Question: I didn't know what would be the best title for my question...
Well, I'll show what I want to do with a simple picture:

The issue:
- - -
Is it the best way? I believe there should be another way, but I can't think of one. Hope you guys have a better idea than mine, since mine slows down the perfomance of the site when I resize the window.
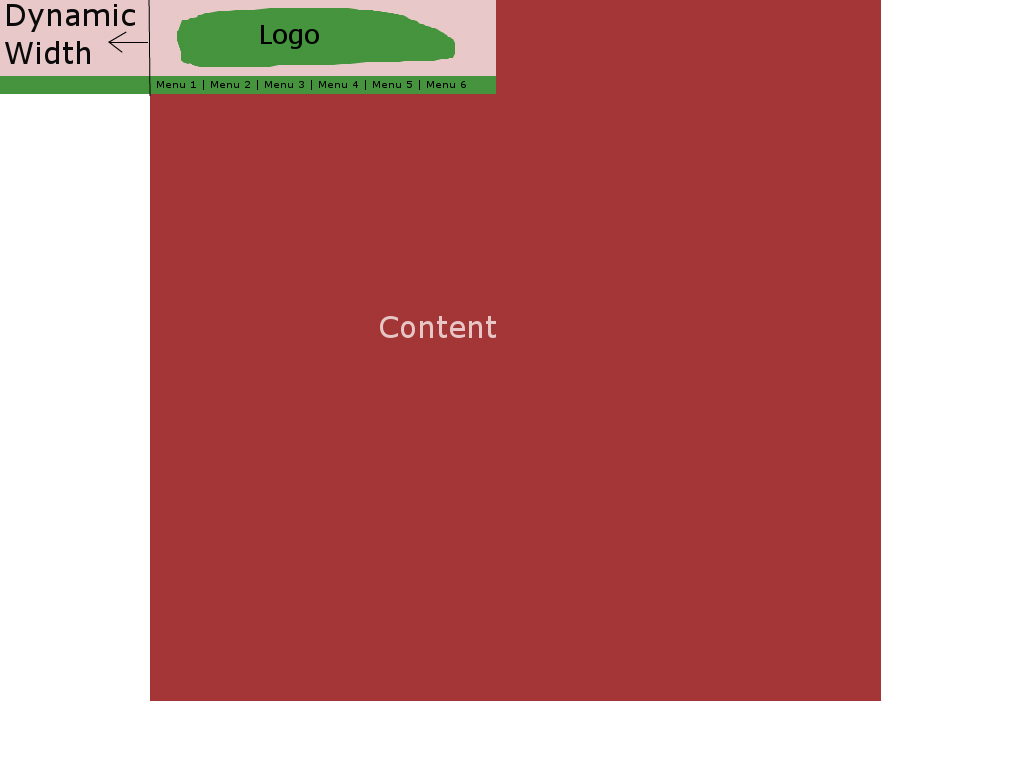
Answer: Maybe have 2 'div's; one in the background and one to contain the logo?
<URL>